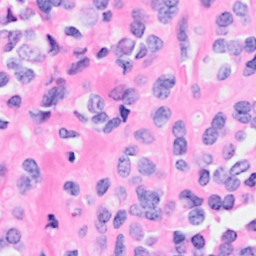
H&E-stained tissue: Breast